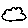
Label: cloud